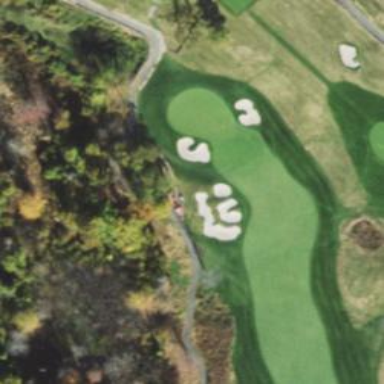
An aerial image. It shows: View of golf hole.